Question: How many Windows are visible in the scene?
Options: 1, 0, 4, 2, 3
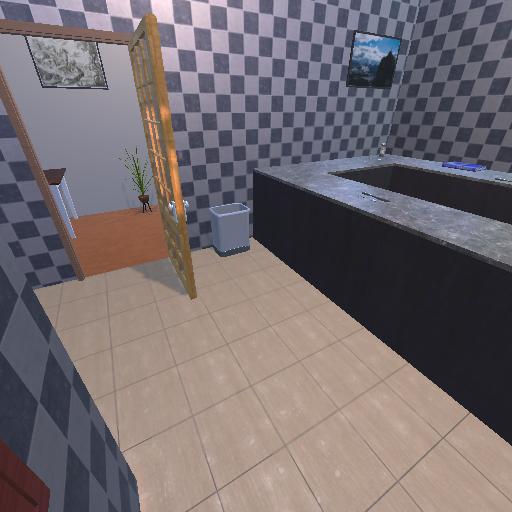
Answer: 1